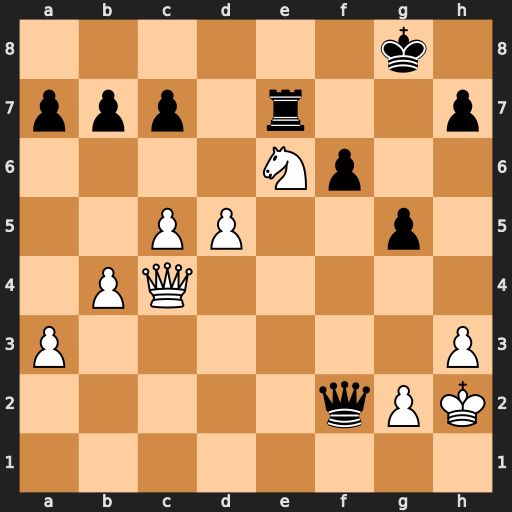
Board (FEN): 6k1/ppp1r2p/4Np2/2PP2p1/1PQ5/P6P/5qPK/8
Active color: w
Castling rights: -
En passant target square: -
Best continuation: d6 cxd6 cxd6